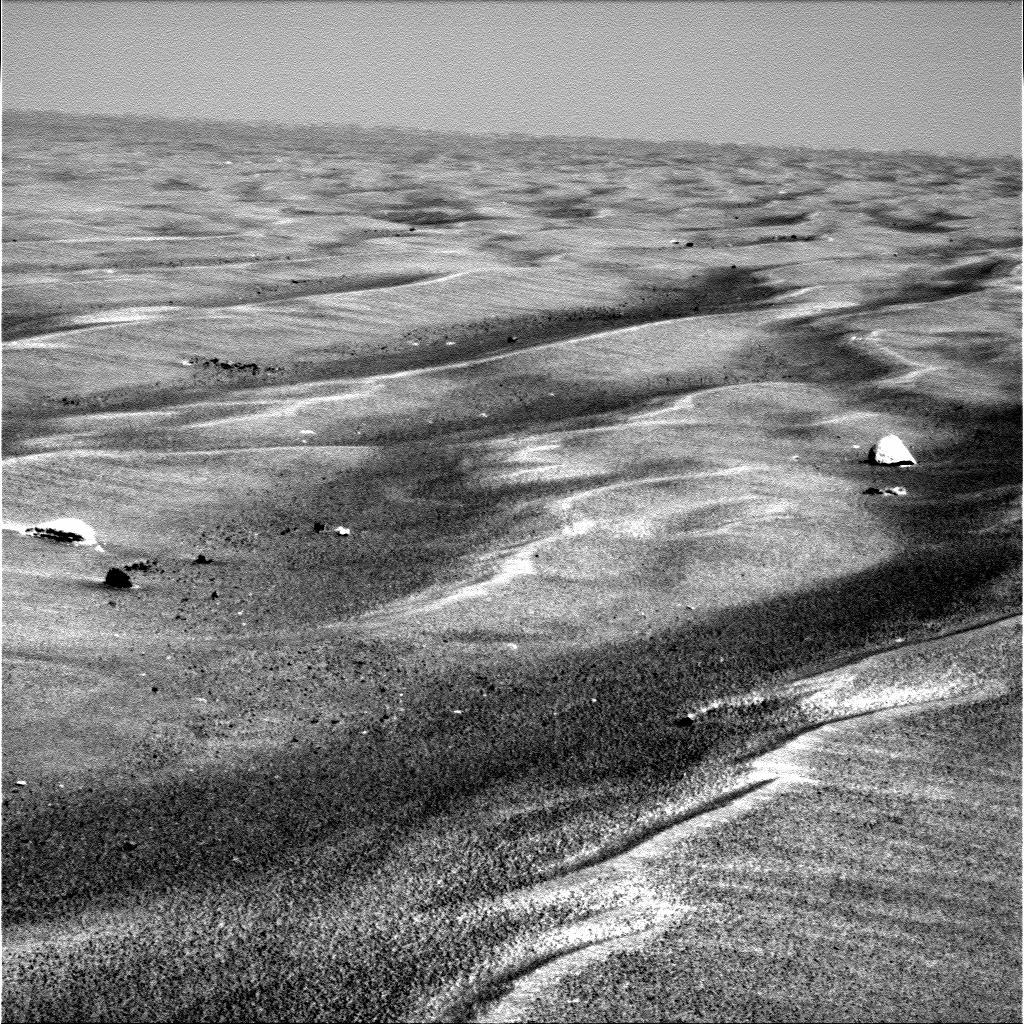
Terrain classes present: Gravel / Sand / Soil, Rock, Sky / Distant Mountains